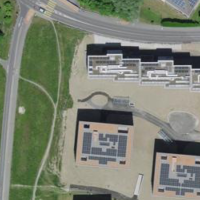
EUNIS habitat code: 53
Species observed at this site:
Milvus milvus
Echinochloa crus-galli